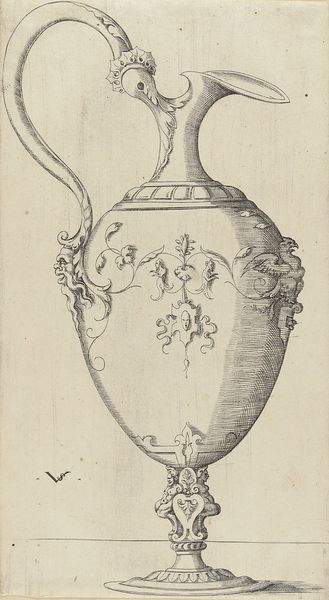
Titel: Kanne
Künstler: Virgil Solis
Standort: Hamburg
Institution: Museum für Kunst und Gewerbe Hamburg
Schlagwörter: adler, tiere, ornament, renaissance, kanne, papier, grafik, graphik, ornamente, fotografie, photographie, maske, druckgraphik, druckgrafik, stich, gestalten, kunstgewerbe, fabelwesen, kupferstich, kunsthandwerk, ungeheuer, monster, faune, fabeltier, fabeltiere, satyrn, rollwerk, tierornament, gerippt, zwitterwesen, monstrum, reproduktionen, silene, industriedesign, druckerzeugnisse, gefäß, behälter, tierornamente, ornamentstich, vorlageblätter